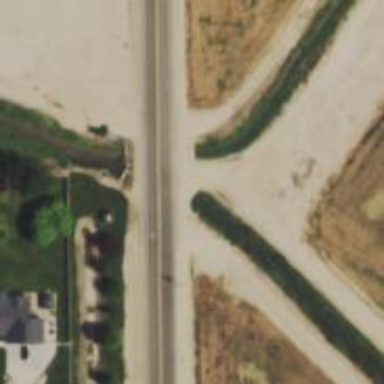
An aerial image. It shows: Culvert underpass for canal.